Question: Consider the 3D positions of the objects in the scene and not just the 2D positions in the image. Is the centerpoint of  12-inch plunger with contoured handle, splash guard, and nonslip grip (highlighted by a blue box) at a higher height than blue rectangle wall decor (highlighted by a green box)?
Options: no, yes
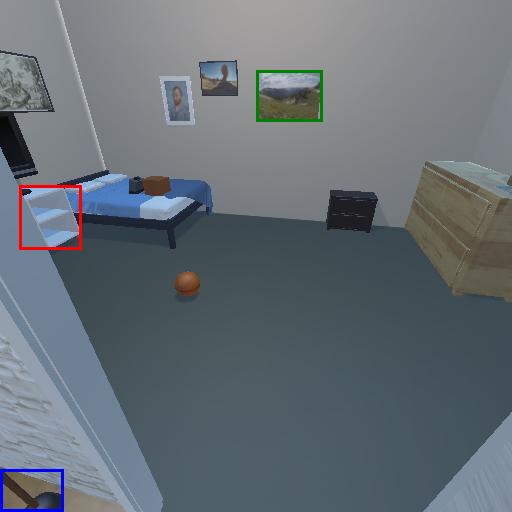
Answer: no